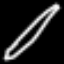
Label: pencil